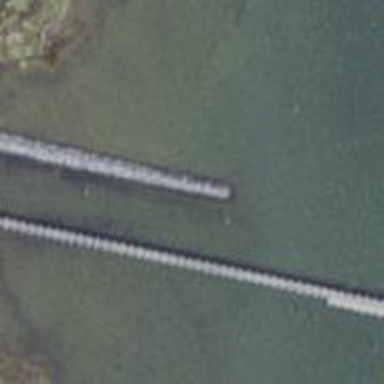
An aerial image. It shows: Breakwater structure.